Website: apple
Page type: address-validator
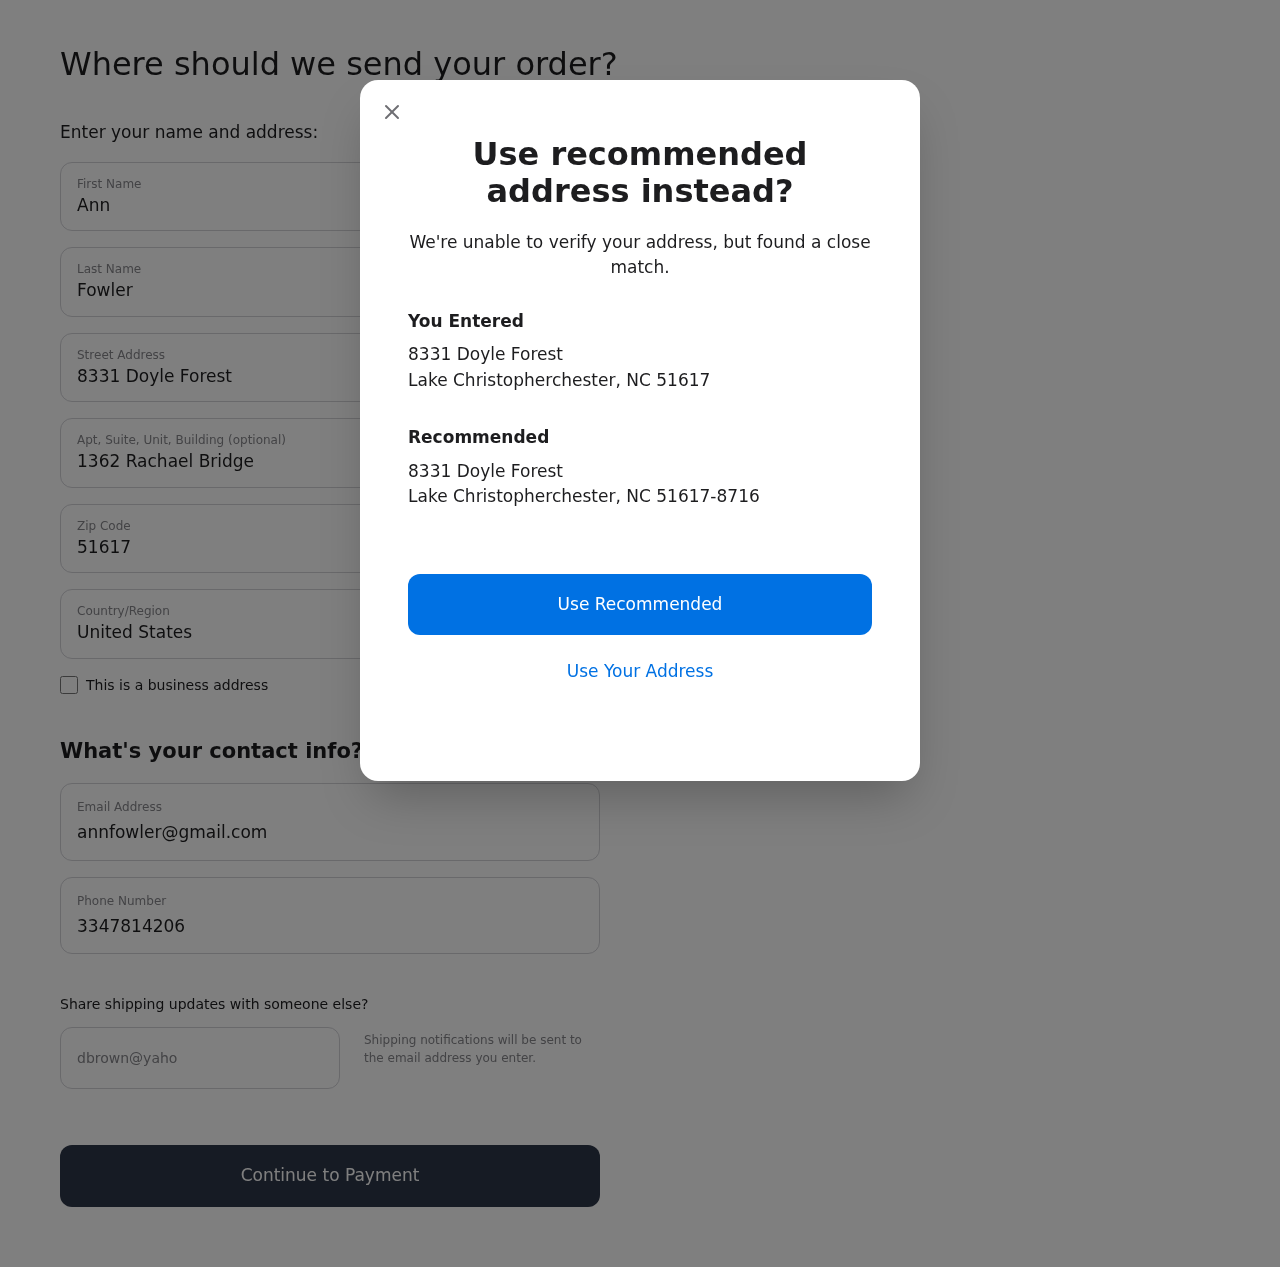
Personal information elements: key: PII_CITY
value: Lake Christopherchester
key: PII_COUNTRY
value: United States
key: PII_EMAIL
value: annfowler@gmail.com
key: PII_FIRSTNAME
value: Ann
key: PII_GIFT_EMAIL
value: dbrown@yahoo.com
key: PII_LASTNAME
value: Fowler
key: PII_PHONE
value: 3347814206
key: PII_POSTCODE
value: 51617
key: PII_POSTCODE_FULL
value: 51617-8716
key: PII_STATE_ABBR
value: NC
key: PII_STREET
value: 8331 Doyle Forest
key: PII_STREET2
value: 8331 Doyle Forest
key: PII_STREET2
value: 1362 Rachael Bridge
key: PII_CITY2
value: Lake Christopherchester
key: PII_STATE_ABBR2
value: NC